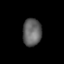
Tissue: lung
Cell type: T cells
Senescence score: 0.1321
Nuclear area (px): 504
Mean DAPI intensity: 98.825